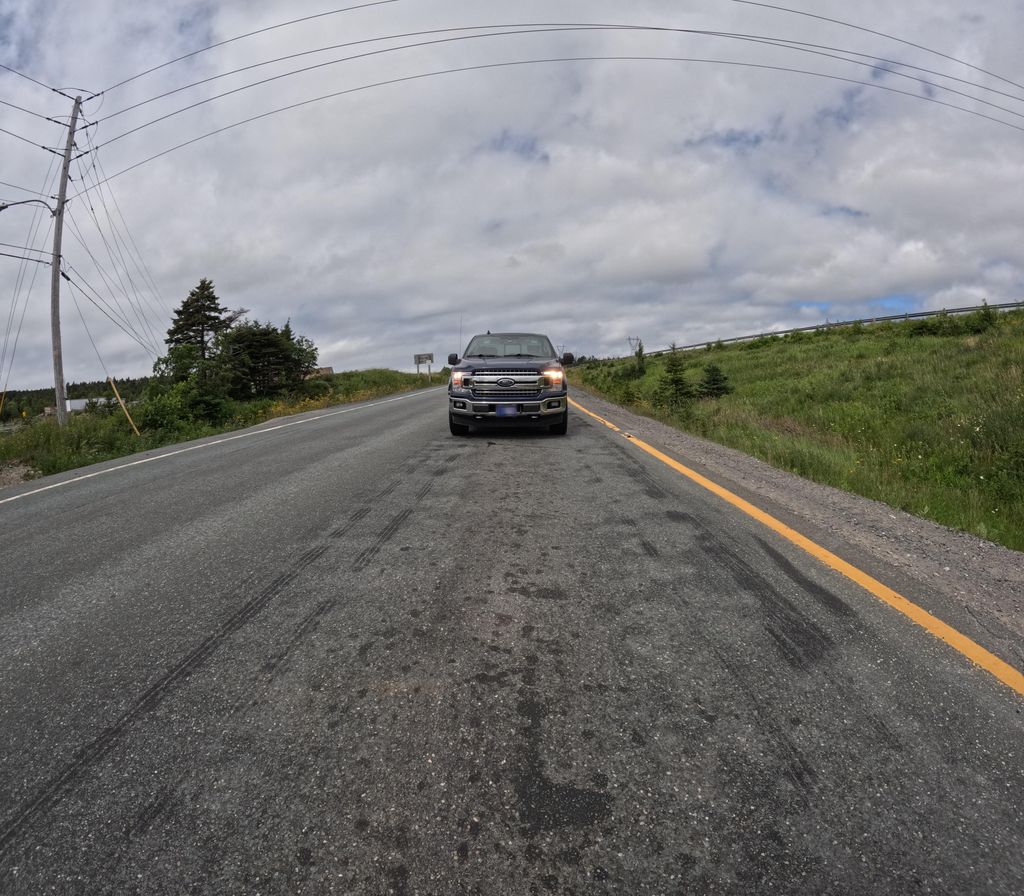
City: st_johns